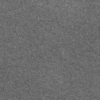
Label: dusty